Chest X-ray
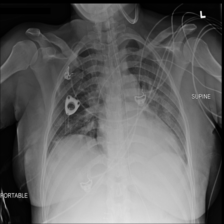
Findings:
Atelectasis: negative
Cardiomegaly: negative
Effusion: negative
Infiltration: negative
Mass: negative
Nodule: negative
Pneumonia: negative
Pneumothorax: negative
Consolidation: negative
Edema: negative
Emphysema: negative
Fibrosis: negative
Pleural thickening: negative
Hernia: negative